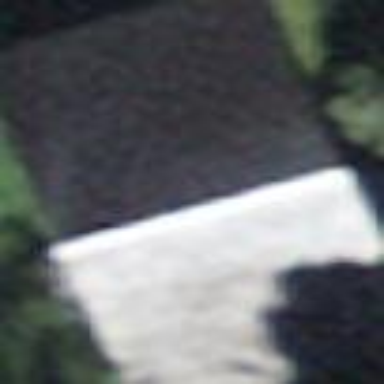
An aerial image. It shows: Rural barn.